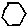
Label: hexagon